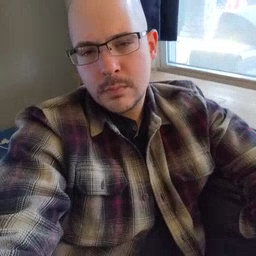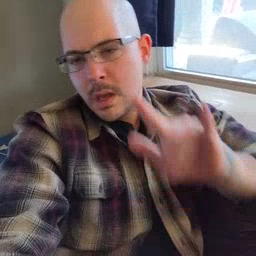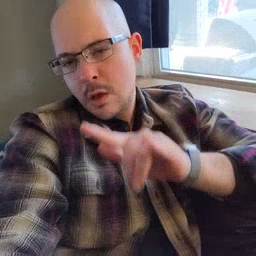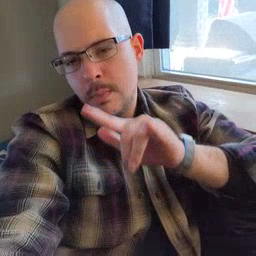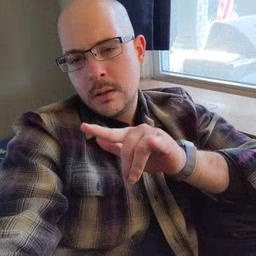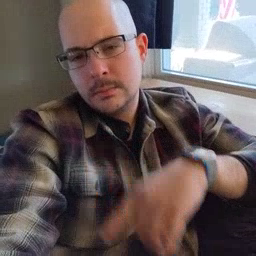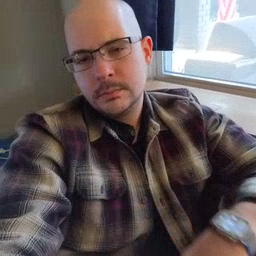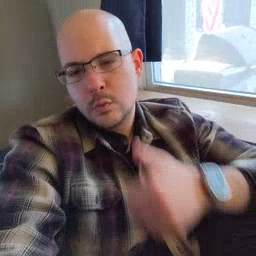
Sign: airplane